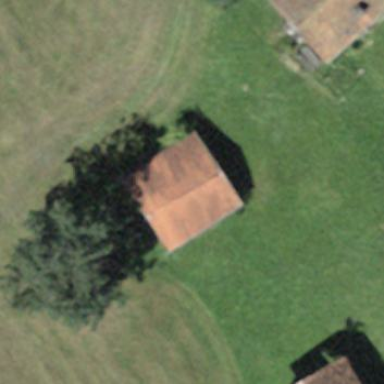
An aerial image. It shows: Farm auxiliary building.